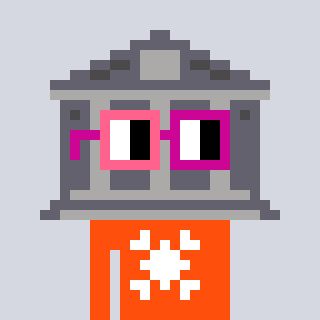
a pixel art character with square pink and red glasses, a bank-shaped head and a orange-colored body on a cool background